Field crop: tomato
Growth stage: 2
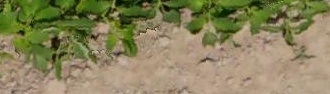
Species: tomato